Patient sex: M
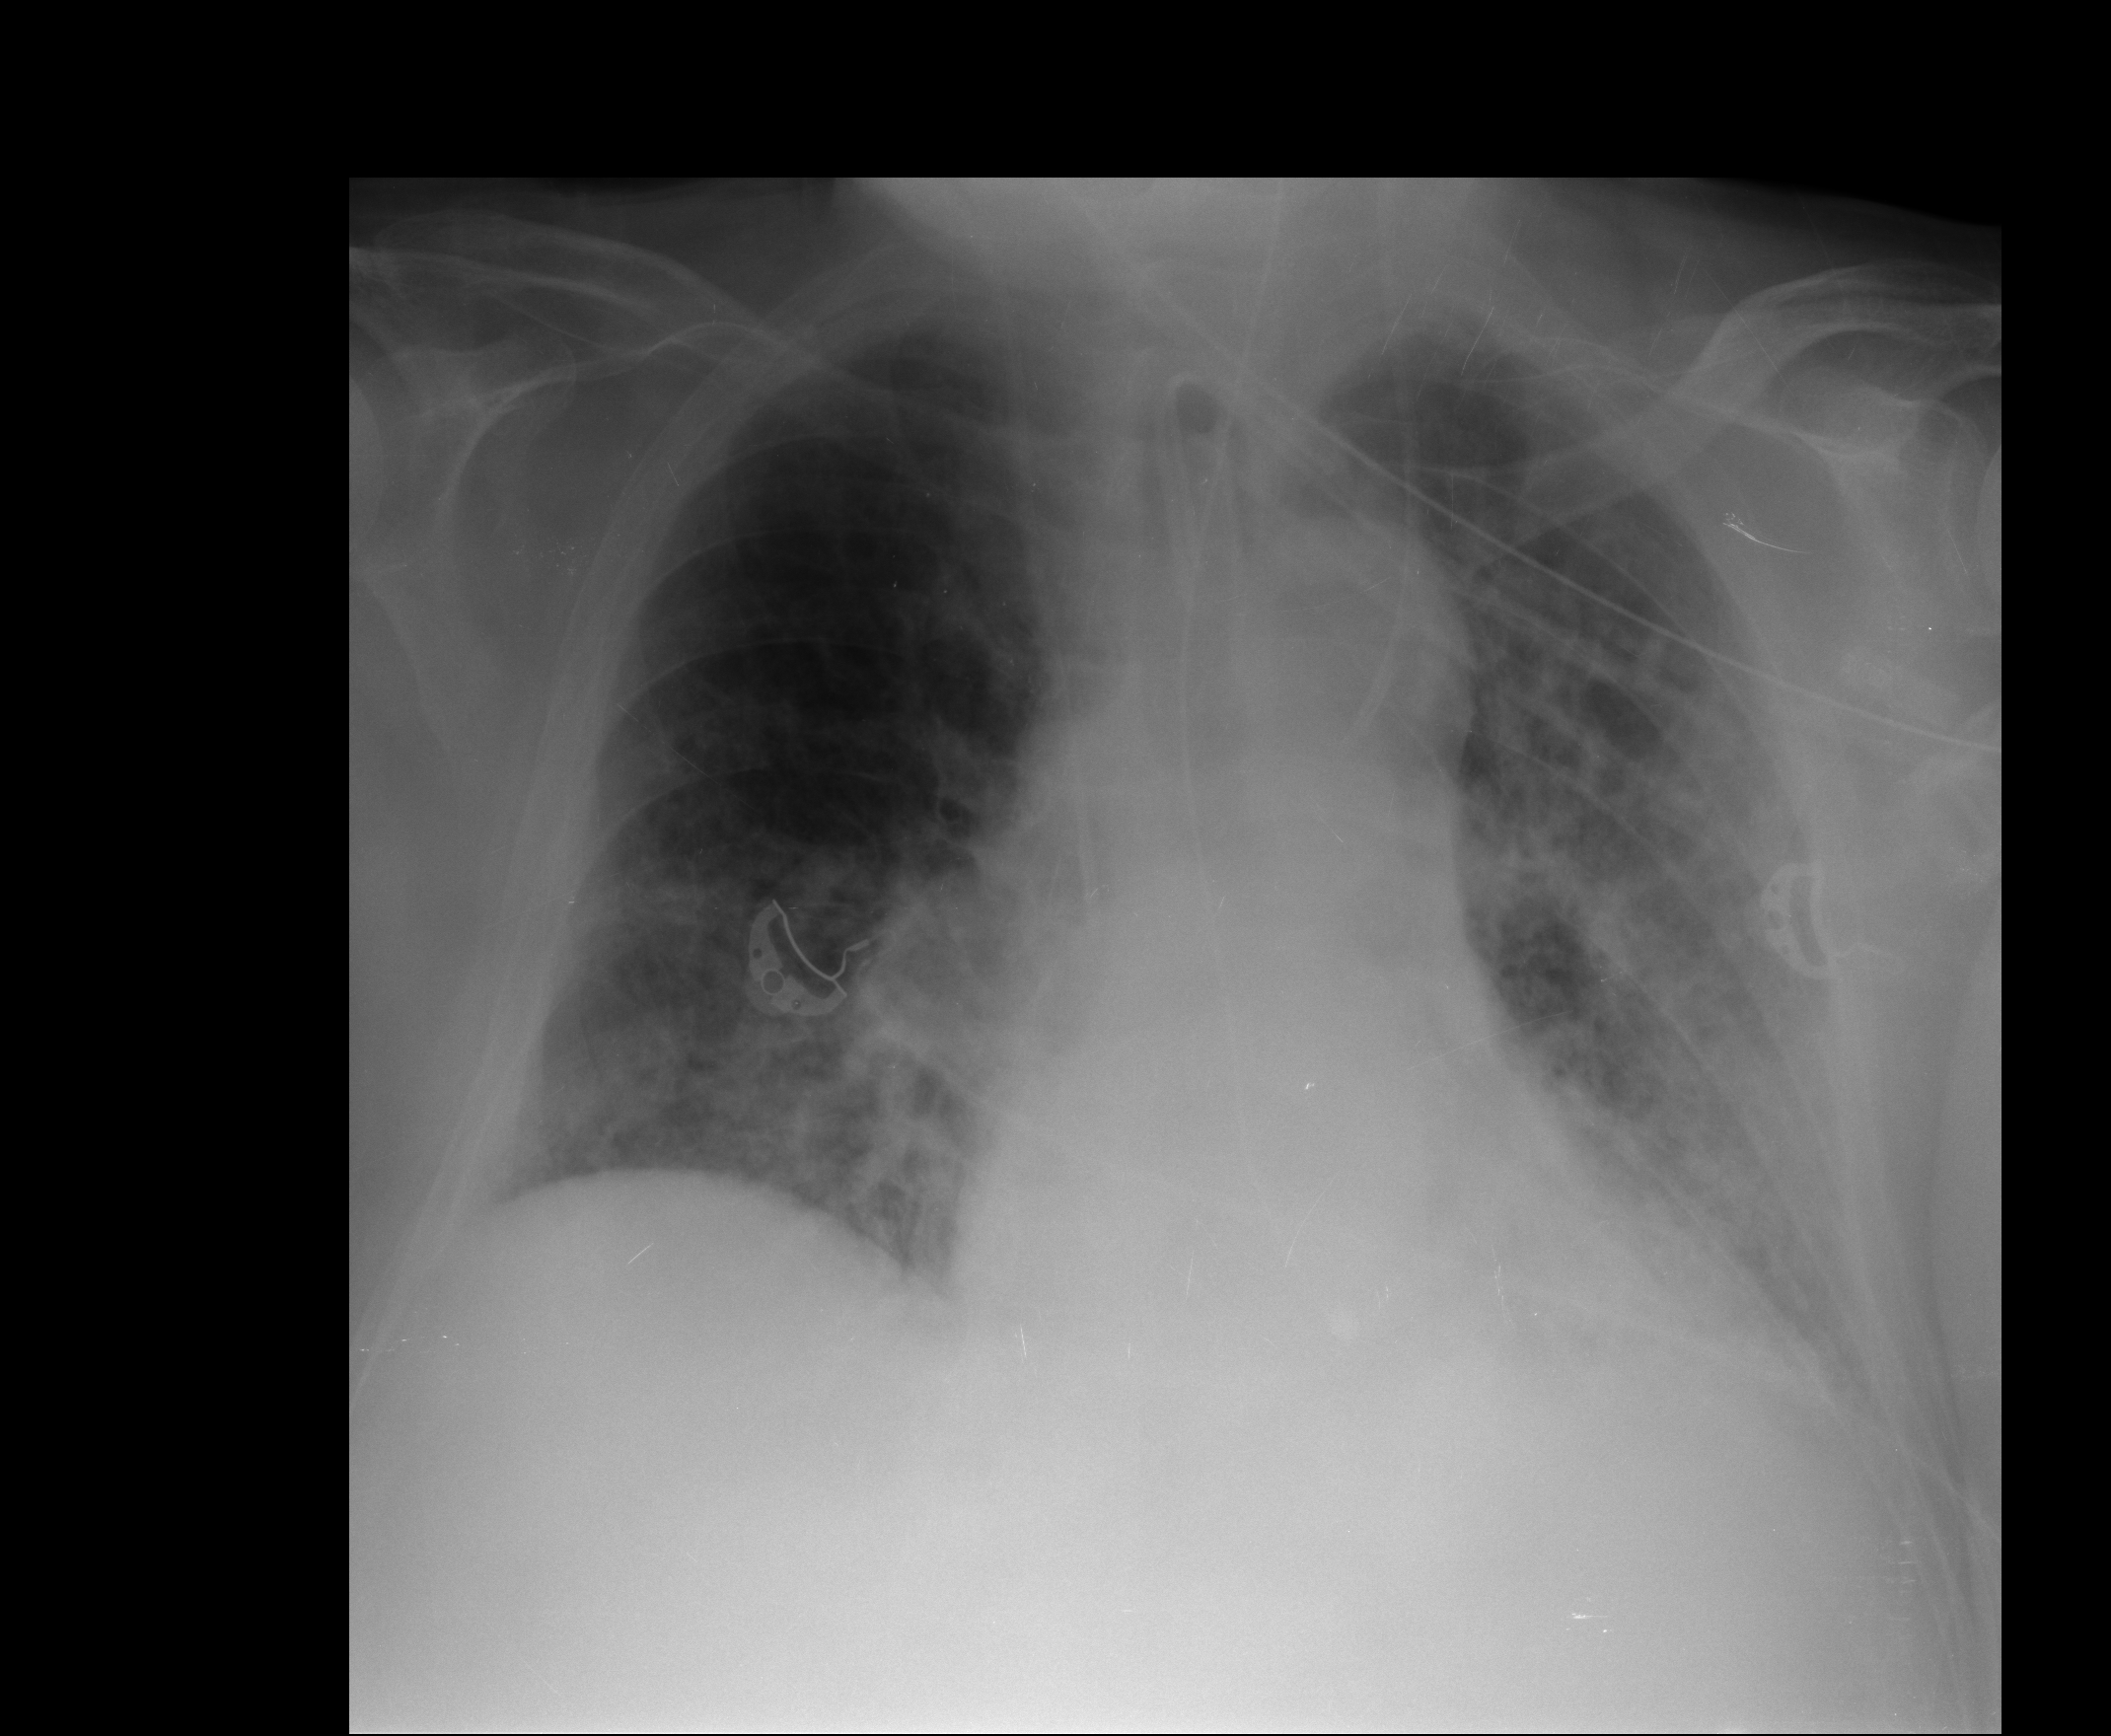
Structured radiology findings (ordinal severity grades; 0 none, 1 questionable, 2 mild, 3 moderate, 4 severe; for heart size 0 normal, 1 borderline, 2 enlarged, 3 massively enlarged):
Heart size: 1
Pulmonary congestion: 2
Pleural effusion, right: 0
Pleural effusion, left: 2
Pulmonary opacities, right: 0
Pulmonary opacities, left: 2
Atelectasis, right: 2
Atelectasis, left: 2